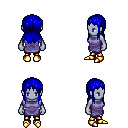
a pixel art fantasy rpg character, female body template, dark elf, purple skin, chain tabard jacket, gold greaves, blue unkempt hairstyle, gold boots, four views (front, back, left, right), 2x2 character sprite sheet, small pixel art, hard edges, no anti-aliasing